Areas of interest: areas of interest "Aquarium"
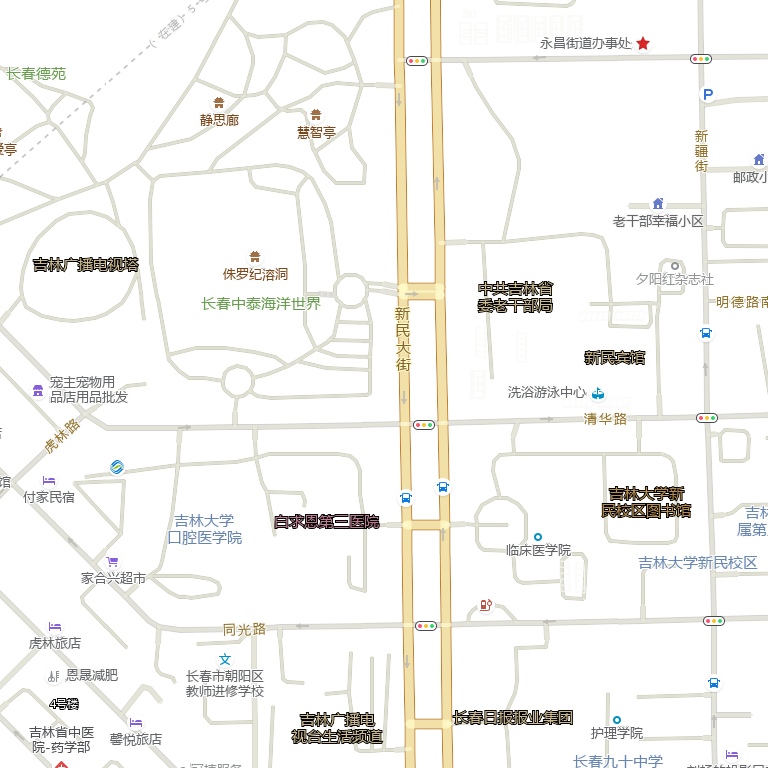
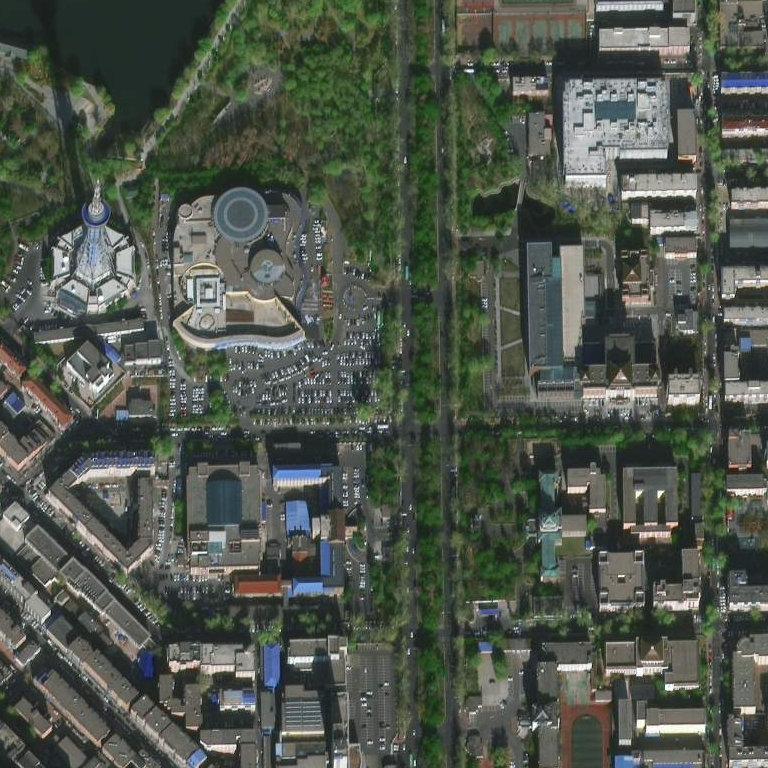